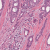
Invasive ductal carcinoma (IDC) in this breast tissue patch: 1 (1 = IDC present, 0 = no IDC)